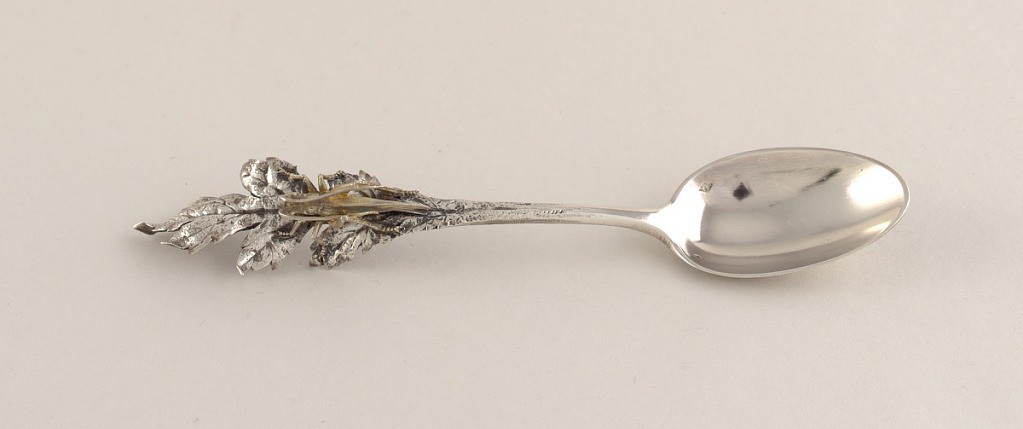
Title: Demitasse Spoon with Grasshopper
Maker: Charles Victor Gibert, French
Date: ca. 1890
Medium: gold plated, silver
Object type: spoon
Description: Oval bowl with plain narrow stem. Stem continues to form hierarchical lobed leaf with slightly twisted edges. Large gold-plated grasshopper applied to base of leaf with antannae swept back towards bowl.